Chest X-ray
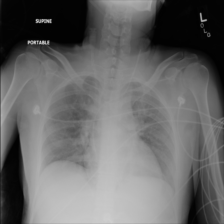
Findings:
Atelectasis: negative
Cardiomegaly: negative
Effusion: negative
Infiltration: negative
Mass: negative
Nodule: negative
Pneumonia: negative
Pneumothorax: positive
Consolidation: negative
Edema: negative
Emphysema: negative
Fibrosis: negative
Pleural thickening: negative
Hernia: negative